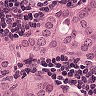
Metastatic tissue present: yes